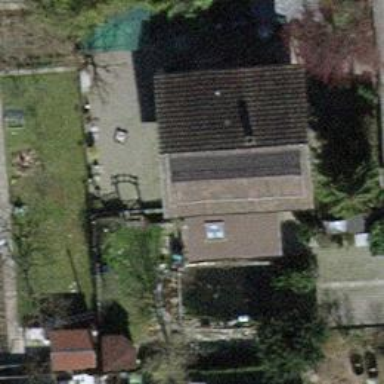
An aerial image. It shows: Detached building.